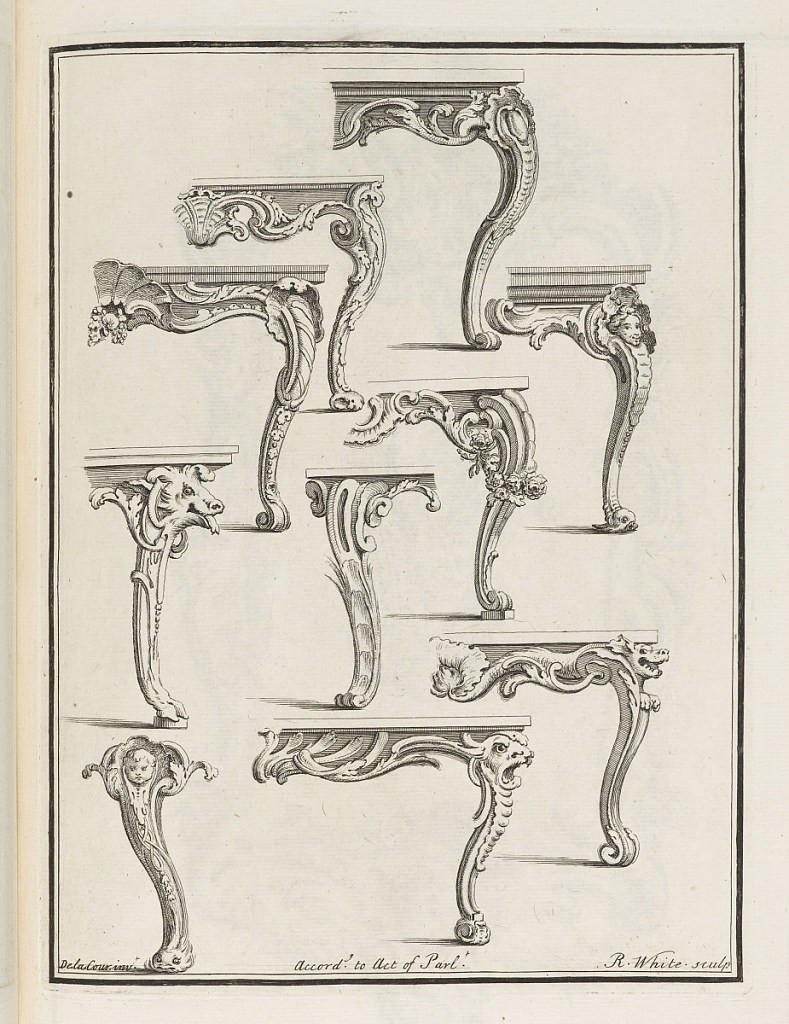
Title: Frontispiece for Book 4, in Eight books of Ornament
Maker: William Delacour, French, 1741 – 1767
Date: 1741–47
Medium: Engravings on white laid paper, bound in half-calf and marbled boards
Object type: Bound volume
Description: First book (dedicated to Lord Middlesex): title page and six plates, dated 1741, of rocaille cartouches; second book (dedicated to the Earl of Holderness): title page and five rocaille motifs, dated 1742; third book (dedicated to the Duke of Rutland): title page and six plates of cartouches, dated 1743; fifth book; title page and fourteen plates (one bound upside down) of furniture, dated 1743; sixth and seventh books: title pages (half-size) and fourteen plates of cartouches, undated; eighth book: title page and six plates of jewelery, dated 1747.